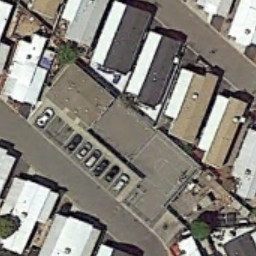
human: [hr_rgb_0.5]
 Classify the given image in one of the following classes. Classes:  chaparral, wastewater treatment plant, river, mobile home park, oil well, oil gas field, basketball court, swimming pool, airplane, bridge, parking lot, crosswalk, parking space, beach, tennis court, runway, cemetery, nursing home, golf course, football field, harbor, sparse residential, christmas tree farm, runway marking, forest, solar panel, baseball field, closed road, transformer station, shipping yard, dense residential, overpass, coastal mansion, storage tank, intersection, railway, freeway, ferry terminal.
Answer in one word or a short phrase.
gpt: mobile home park